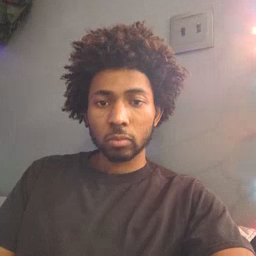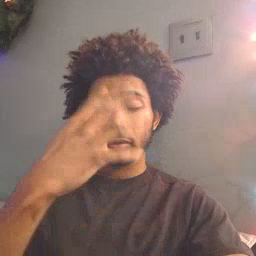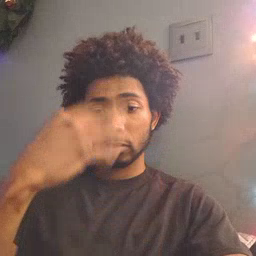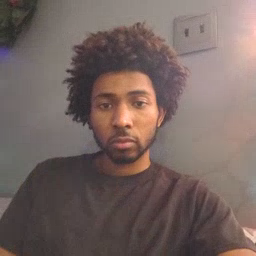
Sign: sleepy